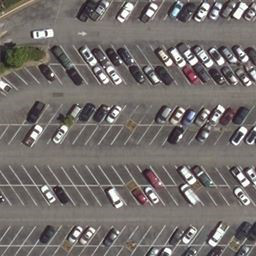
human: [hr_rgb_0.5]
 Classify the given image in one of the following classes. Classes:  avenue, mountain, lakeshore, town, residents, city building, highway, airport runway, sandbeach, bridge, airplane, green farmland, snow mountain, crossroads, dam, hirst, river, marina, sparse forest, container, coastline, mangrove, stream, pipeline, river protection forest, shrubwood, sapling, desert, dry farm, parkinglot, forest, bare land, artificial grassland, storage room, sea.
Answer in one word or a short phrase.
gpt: parkinglot